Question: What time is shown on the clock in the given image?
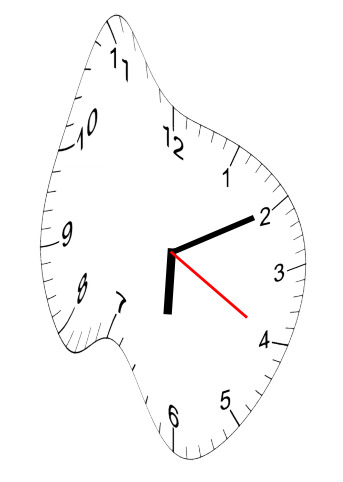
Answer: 06:10:20